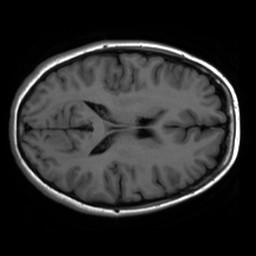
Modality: inplaneT1
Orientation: axial
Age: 21
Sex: female
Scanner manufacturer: ge
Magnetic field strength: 3 T
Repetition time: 2.499 s
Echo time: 0.02513 s